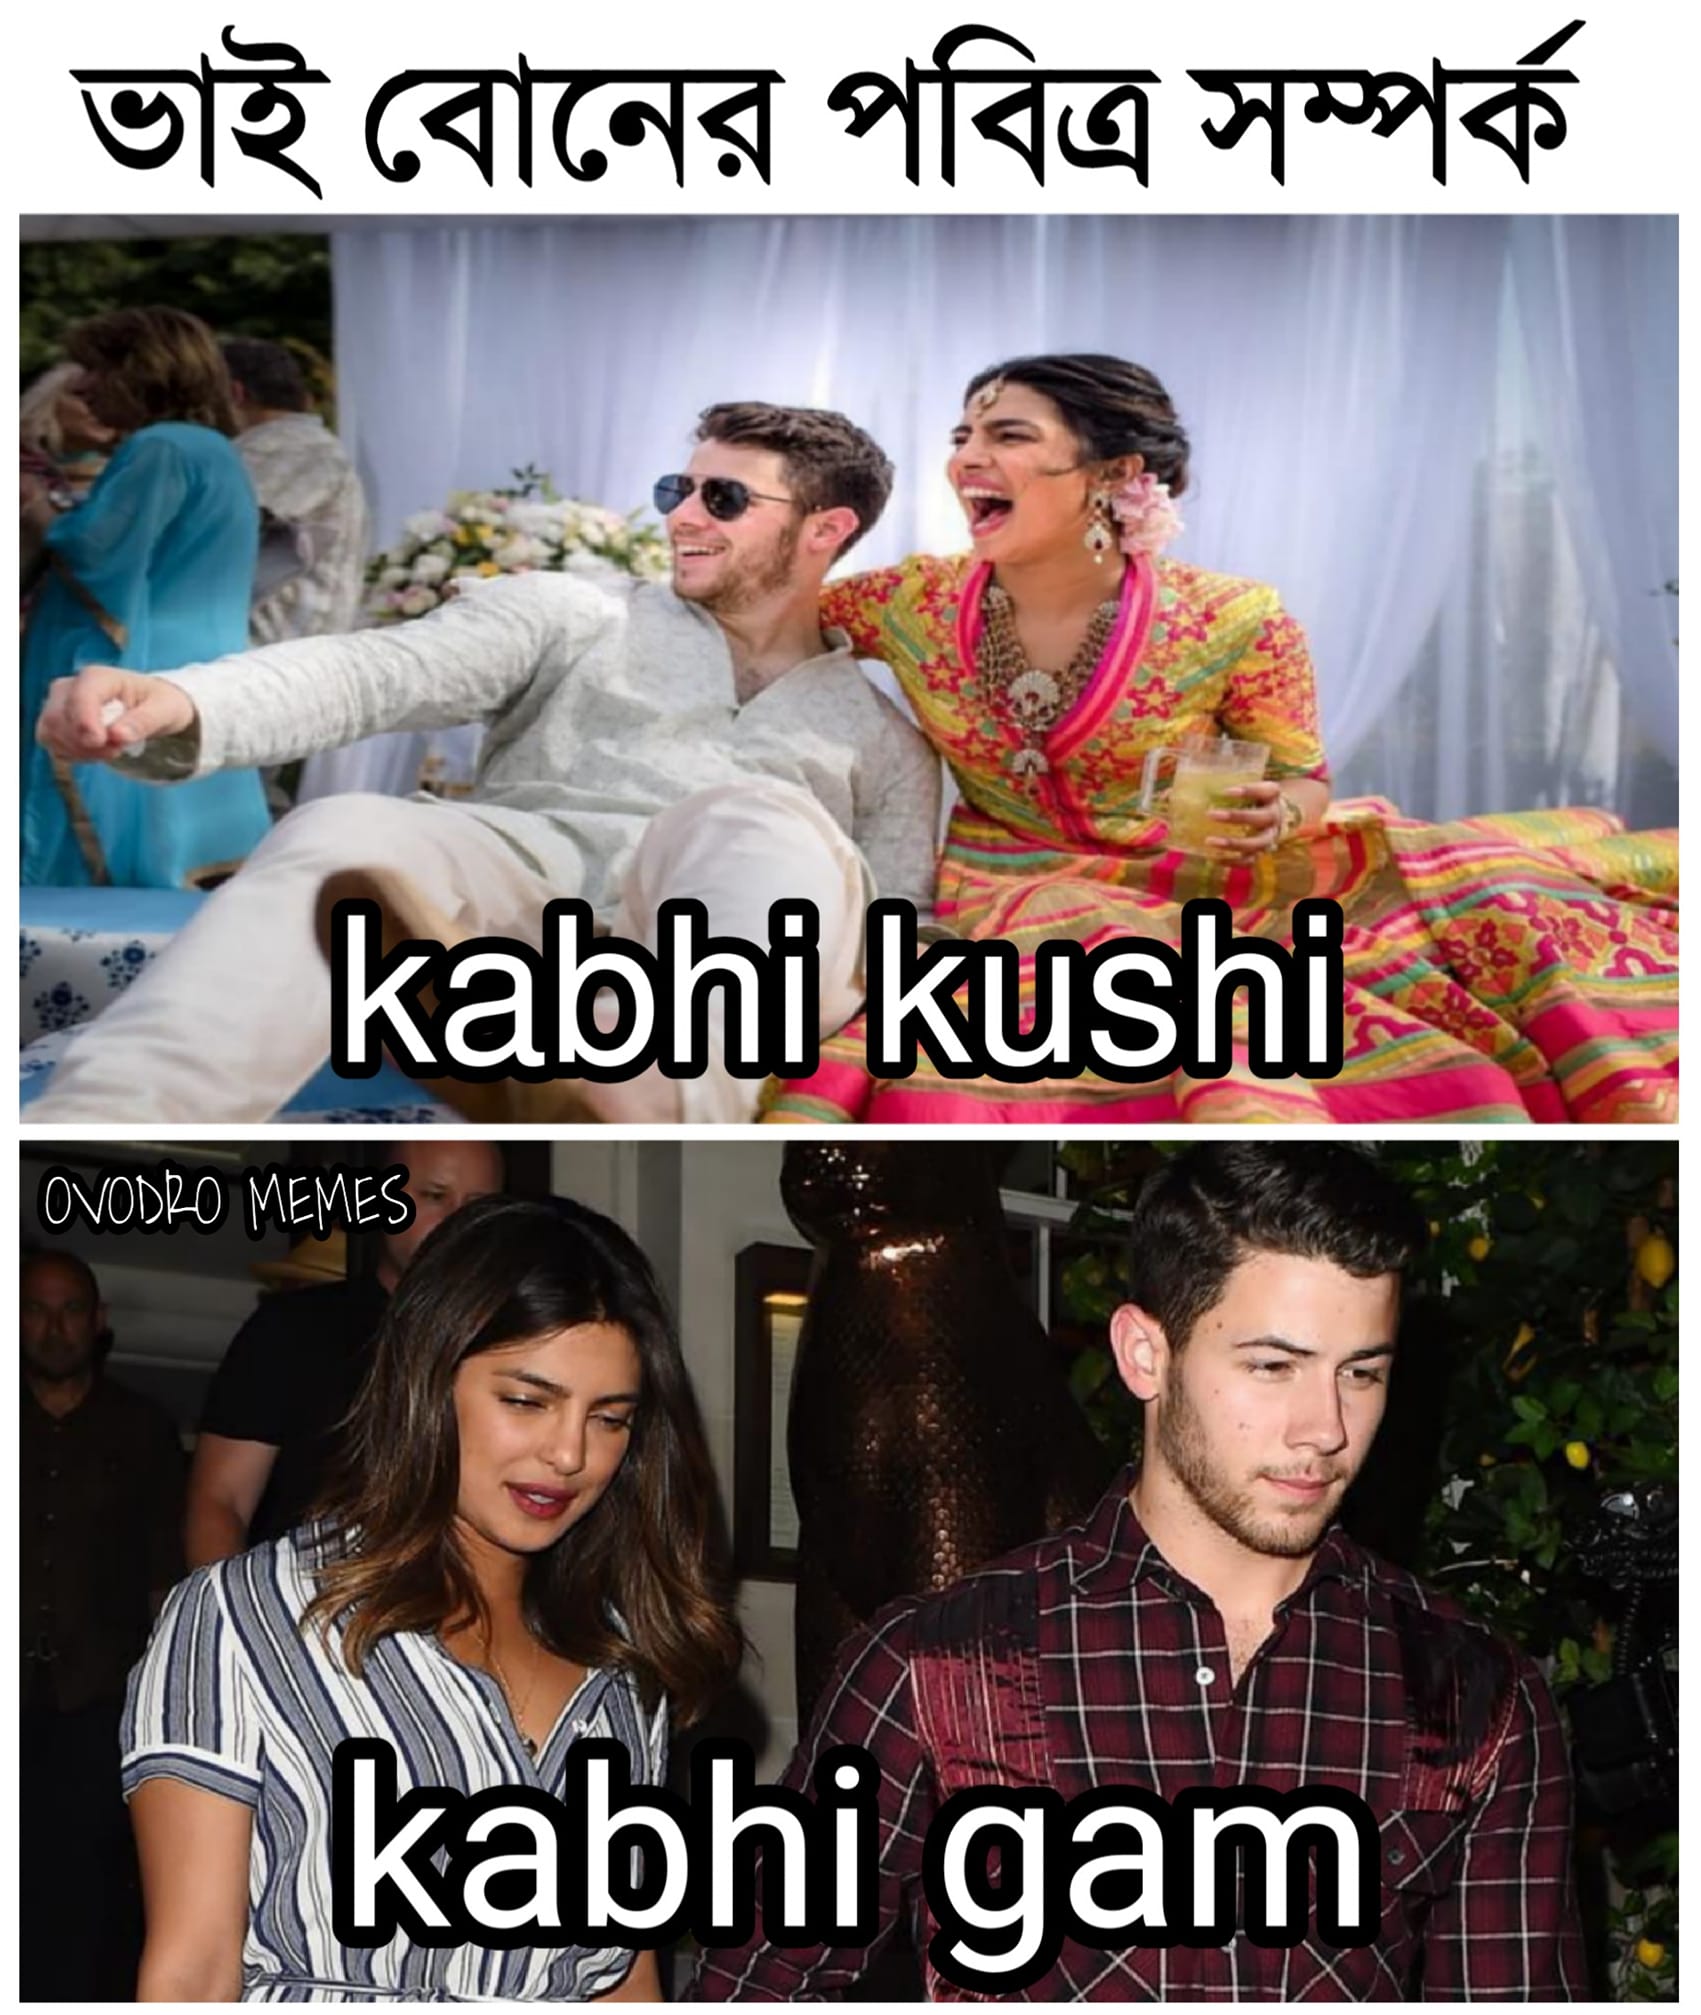
Caption: ভাই বোনের পবিত্র সম্পর্ক   kabhi khushi   kabhi gam
Label: hate